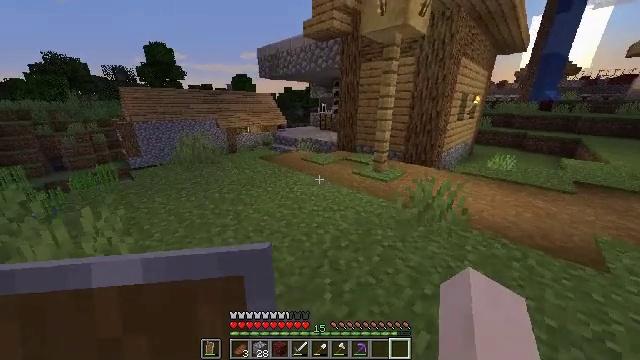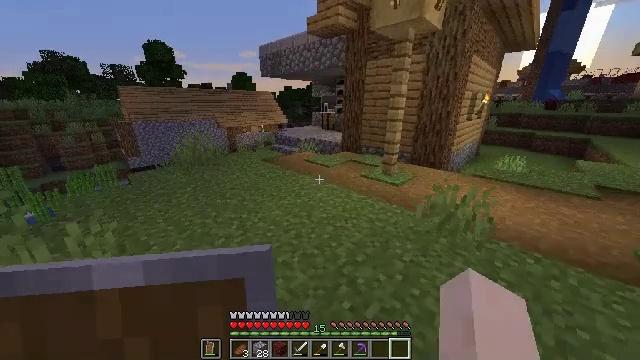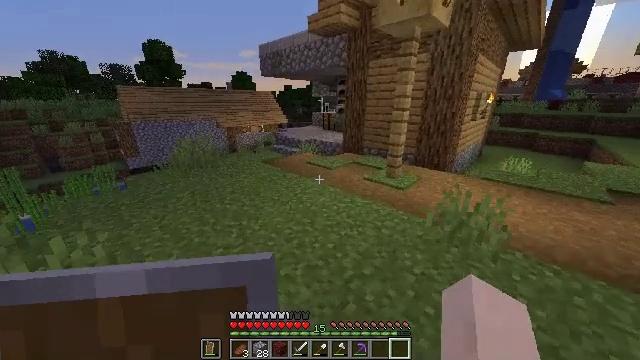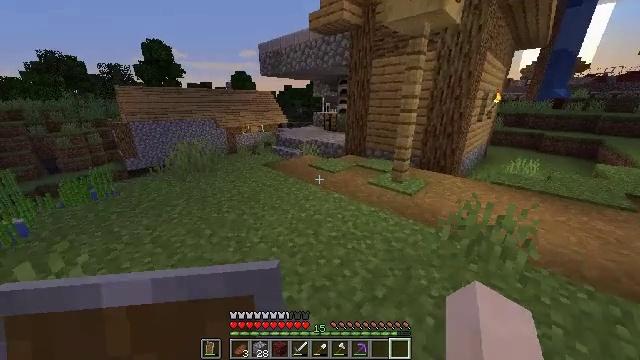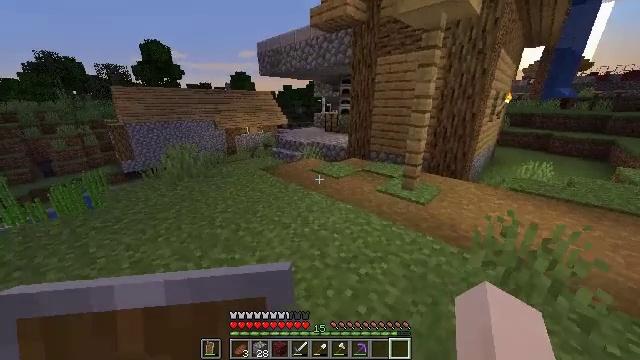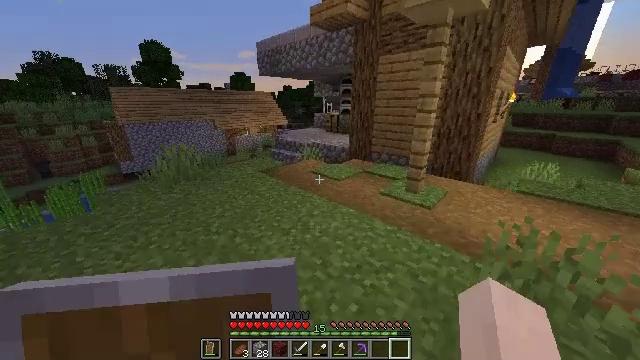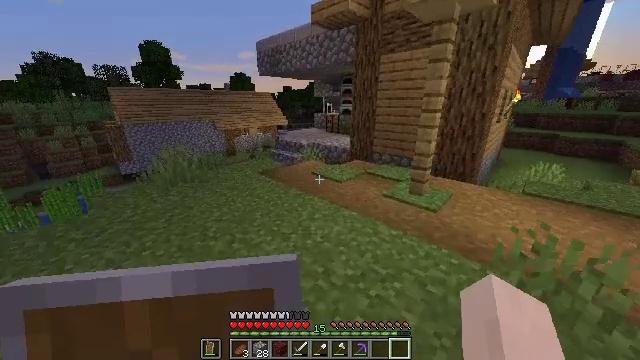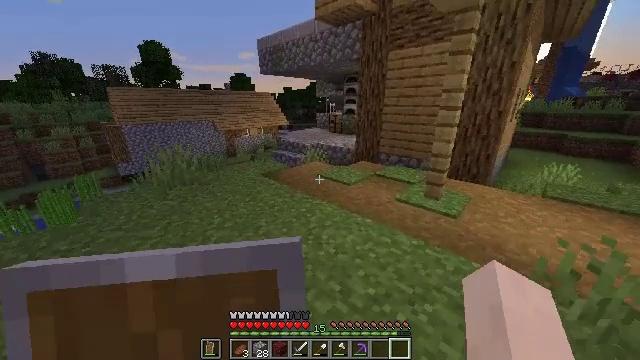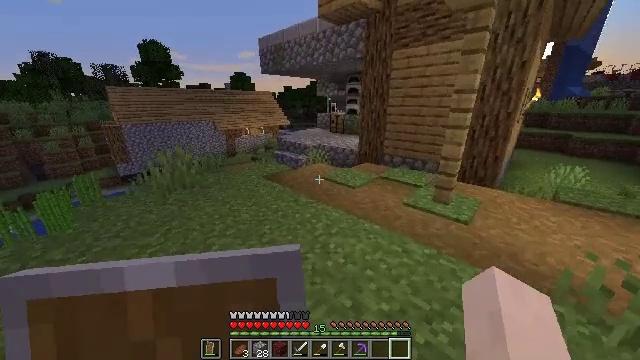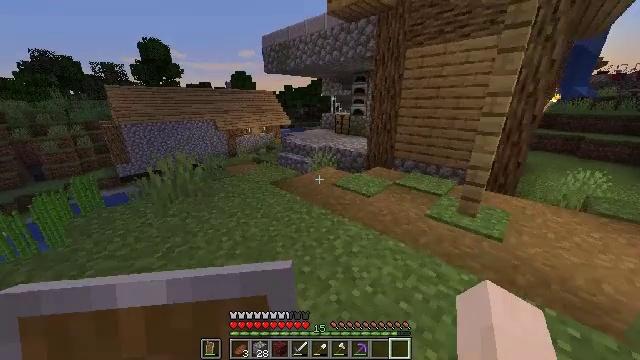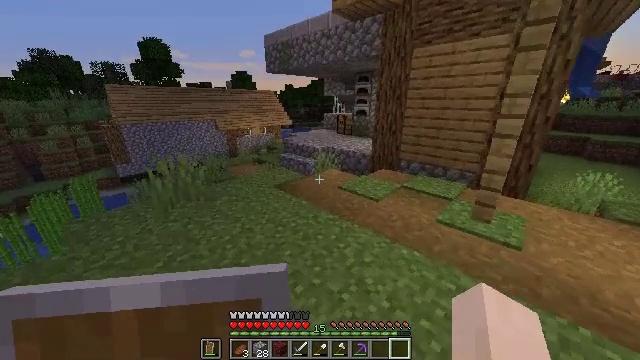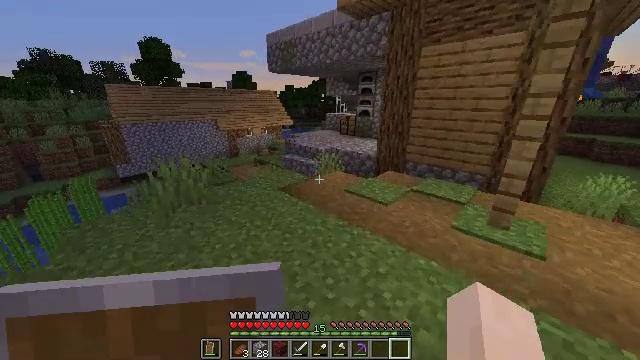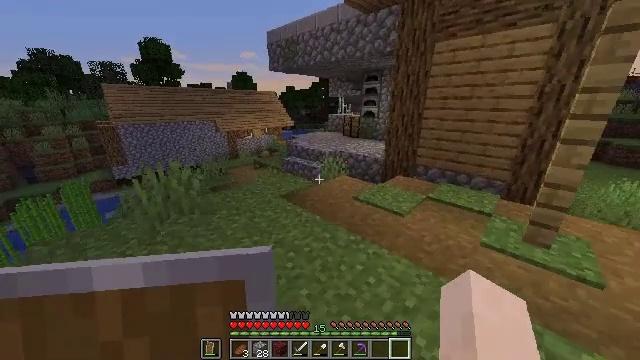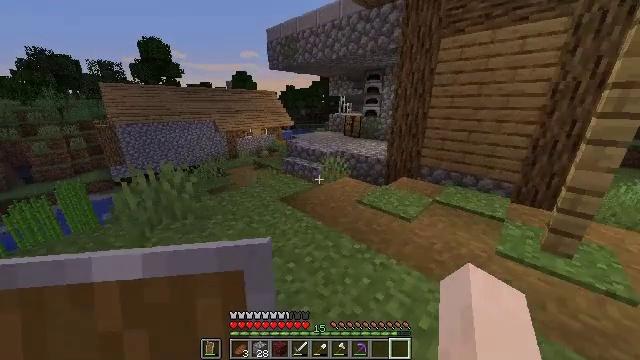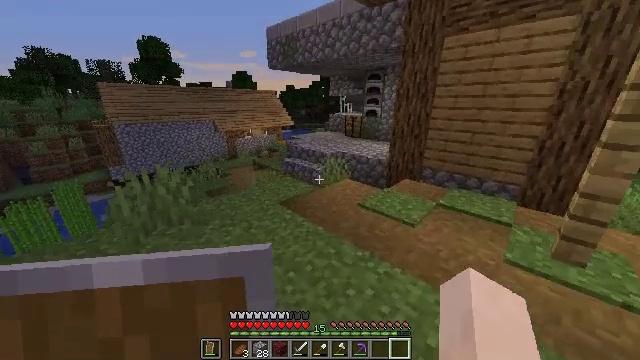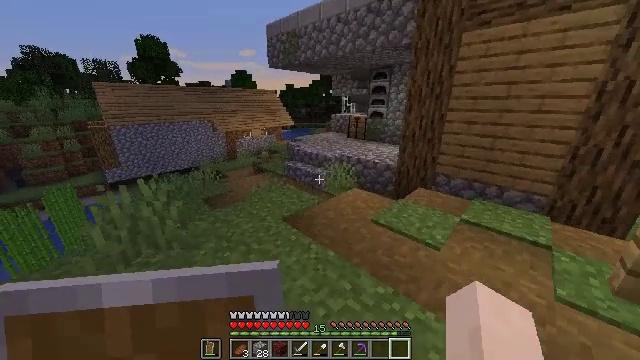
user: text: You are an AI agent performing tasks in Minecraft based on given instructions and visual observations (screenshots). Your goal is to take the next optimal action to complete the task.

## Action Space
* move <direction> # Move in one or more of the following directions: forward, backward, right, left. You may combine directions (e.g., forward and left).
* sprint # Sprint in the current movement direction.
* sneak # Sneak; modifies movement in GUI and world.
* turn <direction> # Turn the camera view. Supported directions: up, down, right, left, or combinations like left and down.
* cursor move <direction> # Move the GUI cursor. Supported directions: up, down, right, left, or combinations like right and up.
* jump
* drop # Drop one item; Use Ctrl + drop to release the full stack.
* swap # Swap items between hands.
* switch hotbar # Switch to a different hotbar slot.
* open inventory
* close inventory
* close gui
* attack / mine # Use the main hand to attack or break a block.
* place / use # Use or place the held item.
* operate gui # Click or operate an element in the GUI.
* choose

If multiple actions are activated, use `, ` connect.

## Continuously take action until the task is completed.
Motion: motion action
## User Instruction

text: Break the mature wheat plants.
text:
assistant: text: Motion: move forward
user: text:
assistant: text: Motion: move forward
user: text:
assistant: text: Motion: move forward
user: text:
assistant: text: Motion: move forward
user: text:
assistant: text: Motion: move forward
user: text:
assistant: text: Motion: move forward and move left
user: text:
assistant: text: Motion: move forward and move left
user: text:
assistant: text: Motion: move forward and move left
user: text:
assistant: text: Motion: move forward and move left
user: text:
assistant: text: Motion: move forward and move left
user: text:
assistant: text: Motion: move forward
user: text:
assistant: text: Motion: move forward
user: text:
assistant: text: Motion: move forward
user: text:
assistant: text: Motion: move forward
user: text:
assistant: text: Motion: move forward and move left
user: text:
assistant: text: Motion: move forward and move left
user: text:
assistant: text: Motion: move forward and move left
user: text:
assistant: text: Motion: move forward and move left
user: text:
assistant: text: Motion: move forward and move left
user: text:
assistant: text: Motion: move forward
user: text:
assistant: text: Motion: move forward
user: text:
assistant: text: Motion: move forward
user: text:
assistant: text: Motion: move forward
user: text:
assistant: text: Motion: move forward
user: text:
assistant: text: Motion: move forward
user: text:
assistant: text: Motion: move forward
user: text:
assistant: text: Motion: move forward
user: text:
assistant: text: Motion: move forward, turn right
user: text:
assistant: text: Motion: move forward and move left, turn right
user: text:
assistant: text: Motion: move forward and move left, turn right and up